【题型】解答题　【知识点】解析几何　【难度】hard
已知 $m \in \mathbb{R}$，椭圆 $\Gamma: \dfrac{x^2}{2} + y^2 = 1$，点 $F$ 是该椭圆的右焦点，过点 $M(m, 0)$ 的直线 $l$ 与椭圆 $\Gamma$ 交于不同的 $A, B$ 两点.

(1) 当 $m = 0$ 且 $l$ 的斜率为 1 时，求 $|AB|$;

(2) 当 $m = -1$ 时，求 $\overrightarrow{FA} \cdot \overrightarrow{FB}$ 的取值范围;

(3) 是否存在实数 $m (m \neq 1)$，使得对于任意的直线 $l$，$\angle AFB$ 都不是直角. 若存在，求出所有满足条件的 $m$; 若不存在，请说明理由.
【解答】
【答案】 (1) $\dfrac{4\sqrt{3}}{3}$;

(2) $[-1, \dfrac{7}{2}]$;

(3) $(0, 1) \cup (1, \dfrac{4}{3})$.

【分析】 (1) 联立 $l$ 与椭圆的方程求出 $A, B$ 坐标，进而求出 $|AB|$ 的值.

(2) 设出直线 $l$ 方程，与椭圆 $\Gamma$ 方程联立，利用韦达定理及数量积的坐标表示，求出函数关系进而求出范围.

(3) 设直线 $AB$ 的方程为 $x = ky + m$，联立方程组得到 $y_3 + y_4, y_3y_4$，结合 $\overrightarrow{FA} \cdot \overrightarrow{FB} = 0$ 不成立，得出方程 $-k^2 + 3m^2 - 4m = 0$ 无解，进而求得实数 $m$ 的取值范围.

【详解】 (1) 椭圆 $\Gamma: \dfrac{x^2}{2} + y^2 = 1$ 的右焦点 $F(1, 0)$，当 $m = 0$ 时，直线 $l: y = x$，不妨令点 $A$ 在第一象限，

由 $\begin{cases} y = x \\ x^2 + 2y^2 = 2 \end{cases}$，解得 $A(\dfrac{\sqrt{6}}{3}, \dfrac{\sqrt{6}}{3}), B(-\dfrac{\sqrt{6}}{3}, -\dfrac{\sqrt{6}}{3})$，所以 $|AB| = \dfrac{4\sqrt{3}}{3}$.

(2) 当 $l$ 斜率为 $0$ 时，$A(-\sqrt{2}, 0), B(\sqrt{2}, 0), \overrightarrow{FA} = (-\sqrt{2}-1, 0), \overrightarrow{FB} = (\sqrt{2}-1, 0)$，则 $\overrightarrow{FA} \cdot \overrightarrow{FB} = -1$;

当 $l$ 斜率不存在时，$A(-1, \dfrac{\sqrt{2}}{2}), B(-1, -\dfrac{\sqrt{2}}{2}), \overrightarrow{FA} = (-2, \dfrac{\sqrt{2}}{2}), \overrightarrow{FB} = (-2, -\dfrac{\sqrt{2}}{2})$，则 $\overrightarrow{FA} \cdot \overrightarrow{FB} = \dfrac{7}{2}$;

当 $l$ 斜率存在时，设直线方程为 $y = k(x + 1), A(x_1, y_1), B(x_2, y_2)$，

由 $\begin{cases} y = k(x + 1) \\ x^2 + 2y^2 = 2 \end{cases}$ 消去 $y$ 整理得 $(2k^2 + 1)x^2 + 4k^2x + 2k^2 - 2 = 0$，

$\Delta = 8(k^2 + 1) > 0, x_1 + x_2 = -\dfrac{4k^2}{2k^2 + 1}, x_1x_2 = \dfrac{2k^2 - 2}{2k^2 + 1}$，而 $\overrightarrow{FA} = (x_1 - 1, y_1), \overrightarrow{FB} = (x_2 - 1, y_2)$，

则 $\overrightarrow{FA} \cdot \overrightarrow{FB} = x_1x_2 - (x_1 + x_2) + y_1y_2 + 1 = x_1x_2 - (x_1 + x_2) + 1 + k(x_1 + 1) \cdot k(x_2 + 1)$

$= (k^2 + 1)x_1x_2 + (k^2 - 1)(x_1 + x_2) + k^2 + 1$

$= (k^2 + 1) \cdot \dfrac{2k^2 - 2}{2k^2 + 1} - (k^2 - 1) \cdot \dfrac{4k^2}{2k^2 + 1} + k^2 + 1 = \dfrac{7k^2 - 1}{2k^2 + 1}$，

令 $t = 2k^2 + 1$，得 $k^2 = \dfrac{t-1}{2}$ 且 $t \ge 1$，则 $\dfrac{7k^2 - 1}{2k^2 + 1} = \dfrac{\frac{7}{2}t - \frac{9}{2}}{t} = \dfrac{7}{2} - \dfrac{9}{2t} \in [-1, \dfrac{7}{2})$，

所以 $\overrightarrow{FA} \cdot \overrightarrow{FB}$ 的取值范围为 $[-1, \dfrac{7}{2}]$.

(3) 设直线 $AB$ 的方程为 $x = ny + m$，点 $A(x_3, y_3), B(x_4, y_4)$，

由 $\begin{cases} x = ny + m \\ x^2 + 2y^2 = 2 \end{cases}$ 消去 $x$ 并整理得 $(n^2 + 2)y^2 + 2nmy + m^2 - 2 = 0$，

$\Delta = (2nm)^2 - 4(n^2 + 2)(m^2 - 2) = 8(n^2 + 2 - m^2) > 0$，$y_3 + y_4 = -\dfrac{2nm}{n^2 + 2}, y_3y_4 = \dfrac{m^2 - 2}{n^2 + 2}$，

设 $\overrightarrow{FA} \cdot \overrightarrow{FB} = (x_3 - 1, y_3) \cdot (x_4 - 1, y_4) = x_3x_4 + y_3y_4 - (x_3 + x_4) + 1$，

而 $x_3 + x_4 = n(y_3 + y_4) + 2m, x_3x_4 = n^2y_3y_4 + mn(y_3 + y_4) + m^2$，

于是 $\overrightarrow{FA} \cdot \overrightarrow{FB} = (n^2 + 1)y_3y_4 + n(m - 1)(y_3 + y_4) + (m - 1)^2$

$= (n^2 + 1) \cdot \dfrac{m^2 - 2}{n^2 + 2} - n(m - 1) \cdot \dfrac{2nm}{n^2 + 2} + (m - 1)^2 = \dfrac{-n^2 + 3m^2 - 4m}{n^2 + 2}$，

对于任意的直线 $l$，$\angle AFB$ 都不是直角，则 $\overrightarrow{FA} \cdot \overrightarrow{FB} \neq 0$ 恒成立，

因此方程 $-n^2 + 3m^2 - 4m = 0$ 无解，即 $n^2 = 3m^2 - 4m$ 无解，

则 $3m^2 - 4m < 0$，解得 $0 < m < \dfrac{4}{3}$，又 $m \neq 1$，于是 $0 < m < 1$ 或 $1 < m < \dfrac{4}{3}$，

所以实数 $m$ 的取值范围为 $(0, 1) \cup (1, \dfrac{4}{3})$.

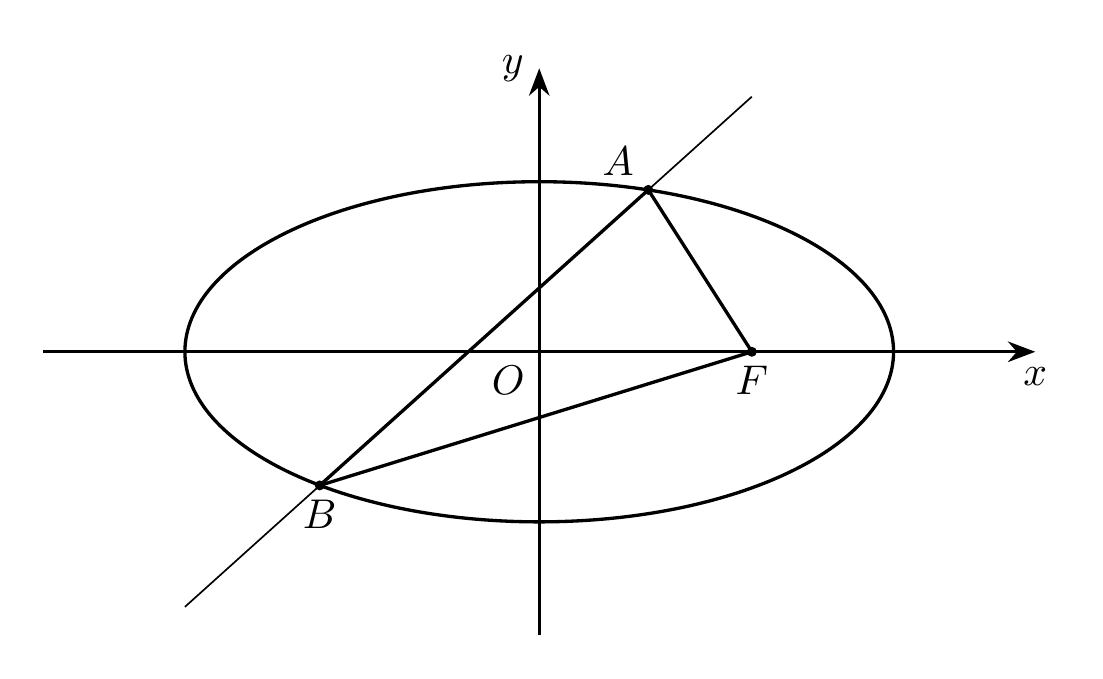